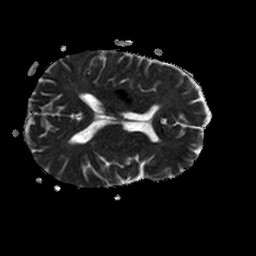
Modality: ADC
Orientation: axial
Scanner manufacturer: philips
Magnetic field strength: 1.5 T
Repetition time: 3.519 s
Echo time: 0.07117 s